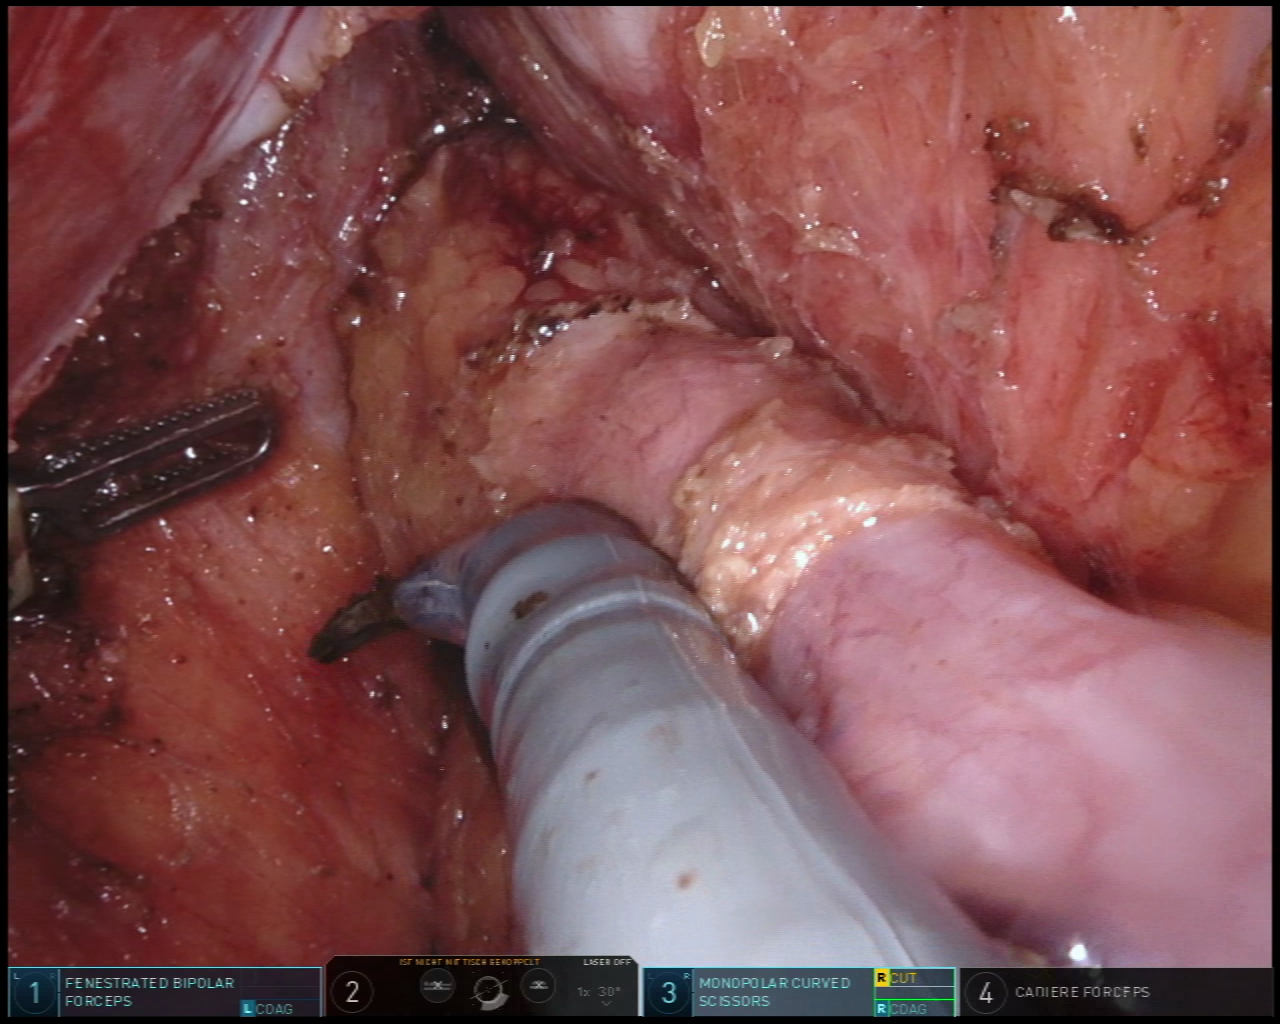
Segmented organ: vesicular_glands
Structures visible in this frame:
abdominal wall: no
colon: no
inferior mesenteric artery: no
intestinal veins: no
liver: no
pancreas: no
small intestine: no
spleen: no
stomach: no
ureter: no
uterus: no
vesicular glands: yes